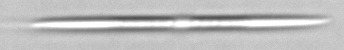
Label: Pseudo-nitzschia